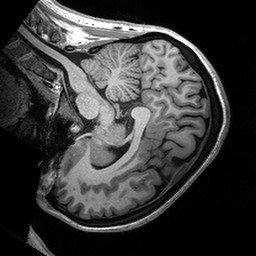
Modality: T1w
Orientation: sagittal
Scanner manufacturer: siemens
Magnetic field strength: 3 T
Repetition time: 2.53 s
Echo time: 0.00288 s